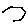
Label: hexagon